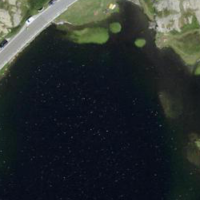
EUNIS habitat code: 14
Species observed at this site:
Silene dioica